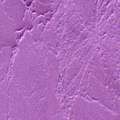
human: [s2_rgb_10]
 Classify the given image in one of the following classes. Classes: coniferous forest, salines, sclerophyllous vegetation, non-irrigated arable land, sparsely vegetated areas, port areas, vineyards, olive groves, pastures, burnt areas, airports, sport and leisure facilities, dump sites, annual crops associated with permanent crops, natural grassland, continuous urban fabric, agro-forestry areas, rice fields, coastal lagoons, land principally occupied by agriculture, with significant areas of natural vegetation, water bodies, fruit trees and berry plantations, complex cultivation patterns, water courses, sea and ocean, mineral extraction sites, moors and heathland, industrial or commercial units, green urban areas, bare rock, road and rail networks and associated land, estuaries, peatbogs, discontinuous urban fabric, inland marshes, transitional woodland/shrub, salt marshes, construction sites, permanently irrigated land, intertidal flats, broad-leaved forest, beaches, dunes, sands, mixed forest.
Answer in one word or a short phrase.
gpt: sea and ocean